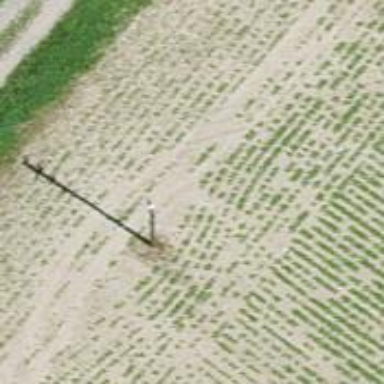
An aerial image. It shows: Power pole.